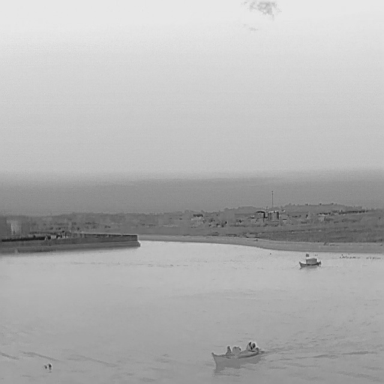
There are two bulk_carriers in the infrared image.